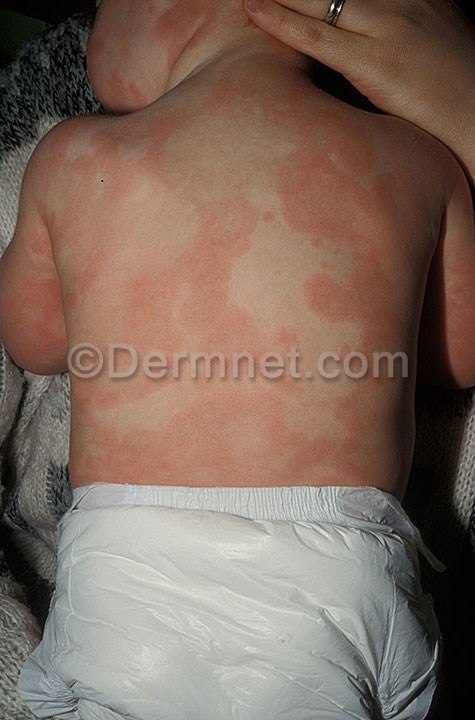
Disease: Urticaria Hives